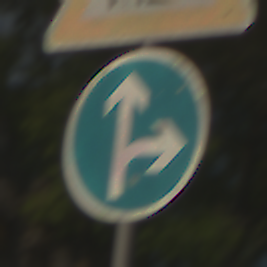
Verkehrszeichen: VorgeschriebeneFahrtrichtungGeradeausOderRechts
Zusatzzeichen oben: Arbeitsstelle
Umgebung: Outdoor, Nature
Tageszeit: MorningAfternoon
Wetter: PartlyCloudy
Licht: Natural
Jahreszeit: NotSpecified
Kontrast: HighContrast